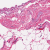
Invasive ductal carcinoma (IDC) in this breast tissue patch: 0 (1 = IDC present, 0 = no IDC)